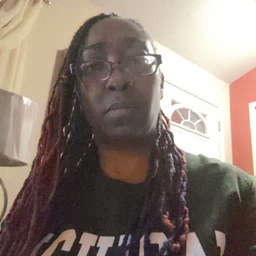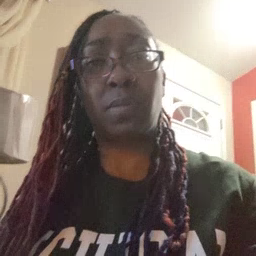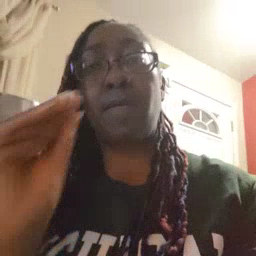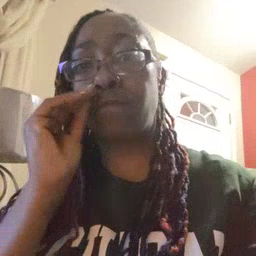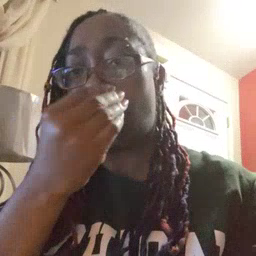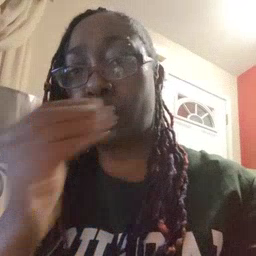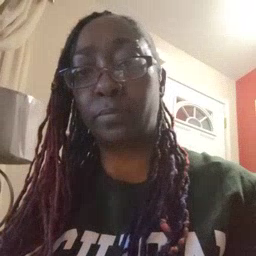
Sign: flower